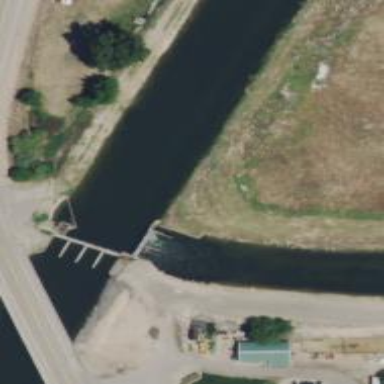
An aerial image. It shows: Weir along the waterway.